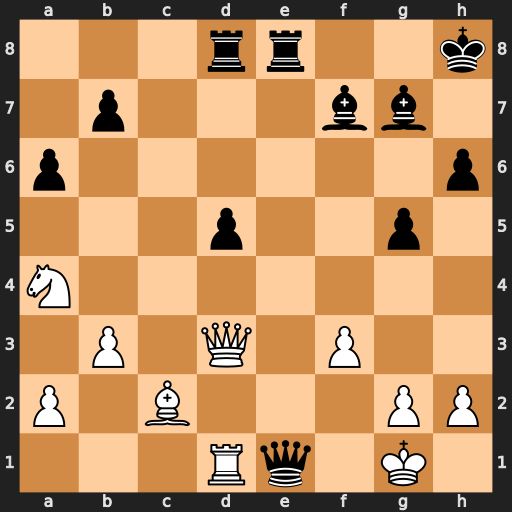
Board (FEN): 3rr2k/1p3bb1/p6p/3p2p1/N7/1P1Q1P2/P1B3PP/3Rq1K1
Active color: w
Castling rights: -
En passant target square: -
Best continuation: Rxe1 Rxe1+ Kf2